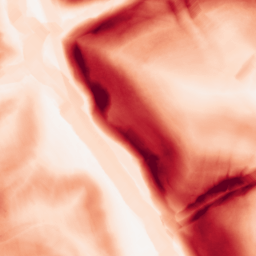
Category: morphological
Decomposition family: morphological_gradient
Decomposition parameters: size: 10
shape: diamond
Upsampling method: bilinear
Upsampling parameters: scale: 4
Upsampling scale: 4